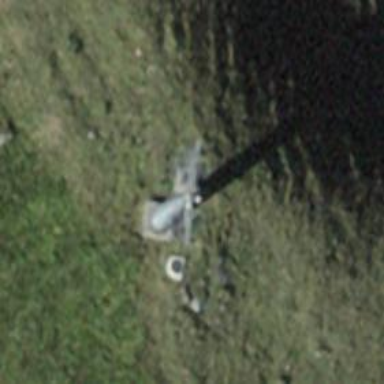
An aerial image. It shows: Pylon for aerialway.